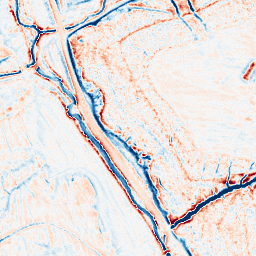
Category: edge_preserving
Decomposition family: anisotropic_diffusion
Decomposition parameters: iterations: 20
kappa: 100
gamma: 0.15
Upsampling method: edge_directed
Upsampling parameters: scale: 2
Upsampling scale: 2